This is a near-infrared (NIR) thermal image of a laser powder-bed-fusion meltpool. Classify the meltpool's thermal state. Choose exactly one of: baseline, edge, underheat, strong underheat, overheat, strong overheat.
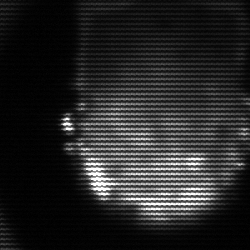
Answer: baseline